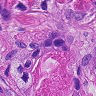
Metastatic tissue present: yes